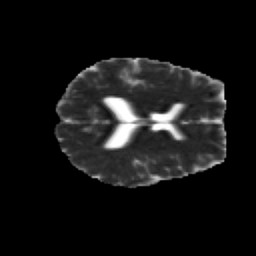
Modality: MD
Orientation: axial
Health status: healthy
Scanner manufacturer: siemens
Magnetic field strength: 3 T
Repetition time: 12 s
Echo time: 0.092 s